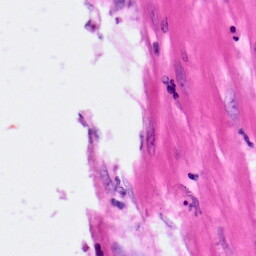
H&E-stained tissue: Pancreatic